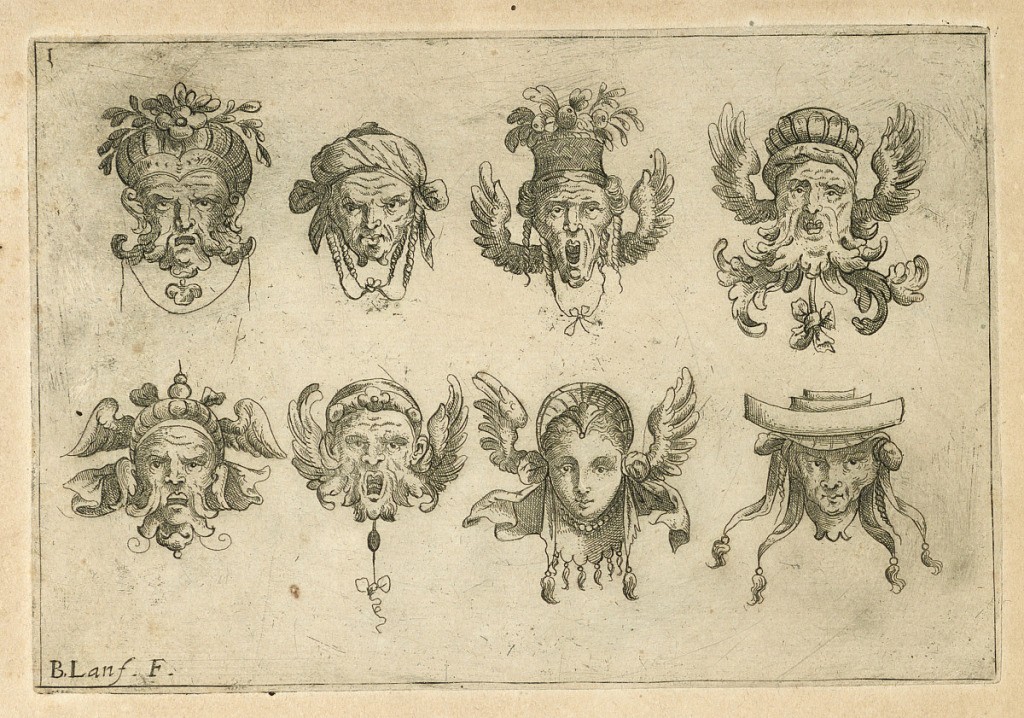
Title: Mascarons
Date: about 1600
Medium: Engraving in black ink on paper
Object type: Print
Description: Horizontal rectangle. Eight grotesque heads in two rows with fantastic head-dresses.